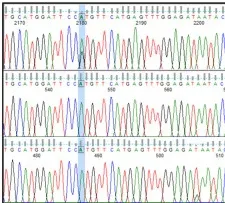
Sanger sequencing results of family members. The index patient is heterozygous for c.140A>G mutation, while neither of the asymptomatic parents carries the mutation, confirming the de novo occurrence of the mutation.
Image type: chart (chart)